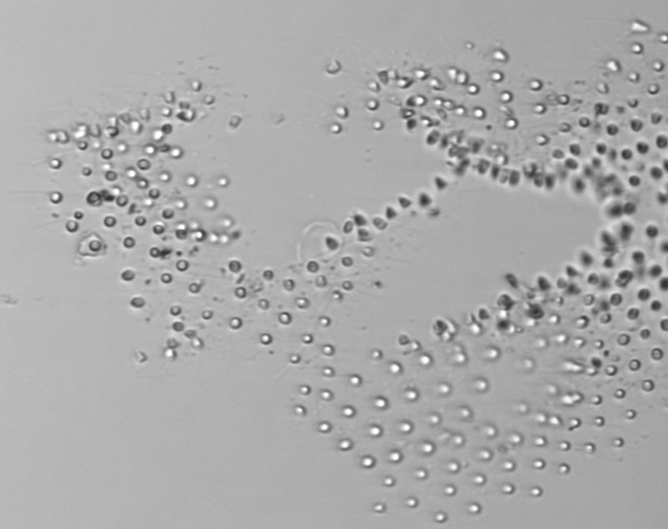
Label: Parvicorbicula_socialis